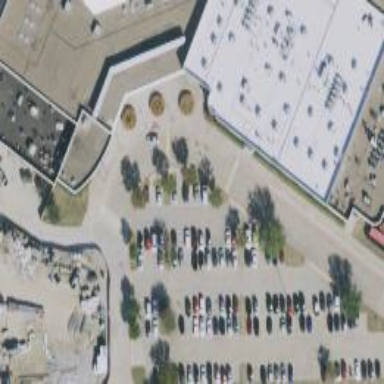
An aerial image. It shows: Parking space.